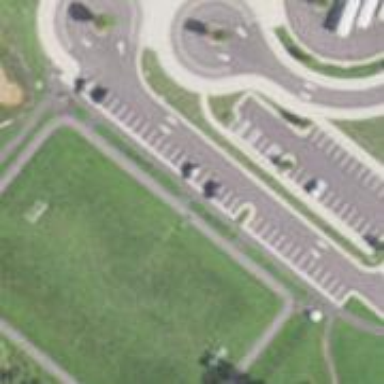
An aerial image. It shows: Asphalt track on leisure land.